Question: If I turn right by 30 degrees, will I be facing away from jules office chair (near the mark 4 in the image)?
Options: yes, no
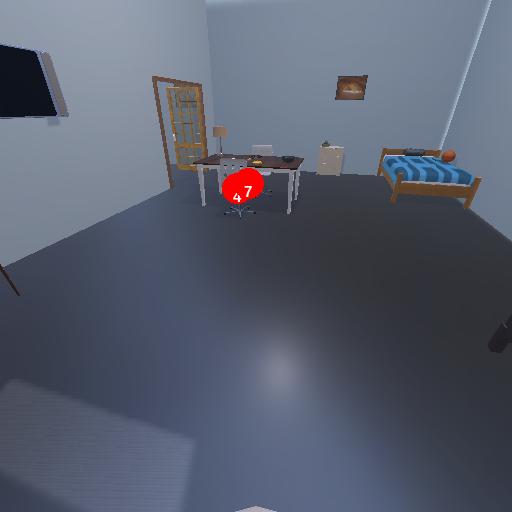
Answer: yes